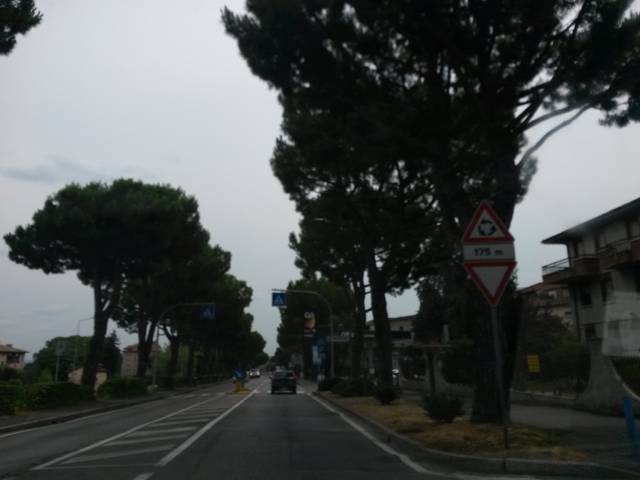
Region: Italy
Coordinates: 45.469, 10.536